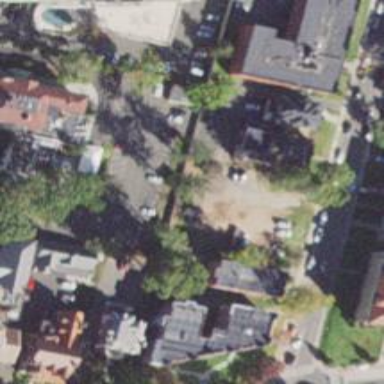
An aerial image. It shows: Neighbourhood with historic district.